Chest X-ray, AP view. Patient: 62 years old, sex M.
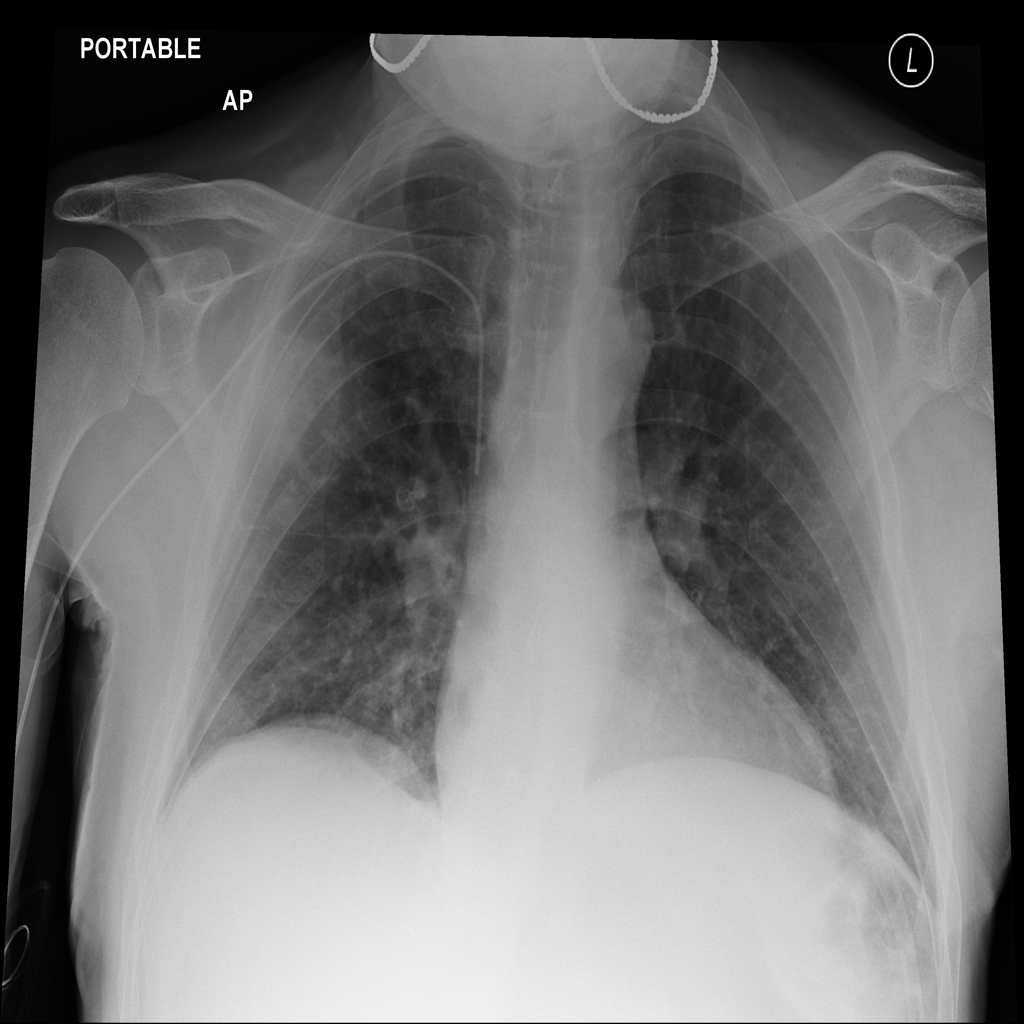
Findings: Infiltration